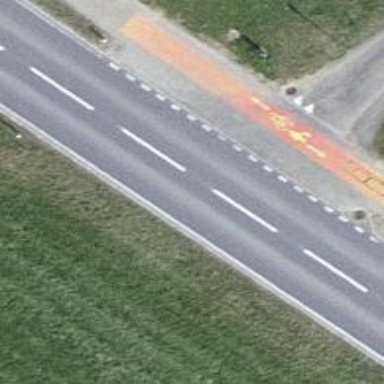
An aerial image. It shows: Secondary road with cycle track on the left.